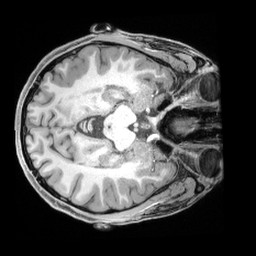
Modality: T1w
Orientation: axial
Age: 28
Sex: male
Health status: healthy
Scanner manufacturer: siemens
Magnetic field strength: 3 T
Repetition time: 2.4 s
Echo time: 0.00194 s